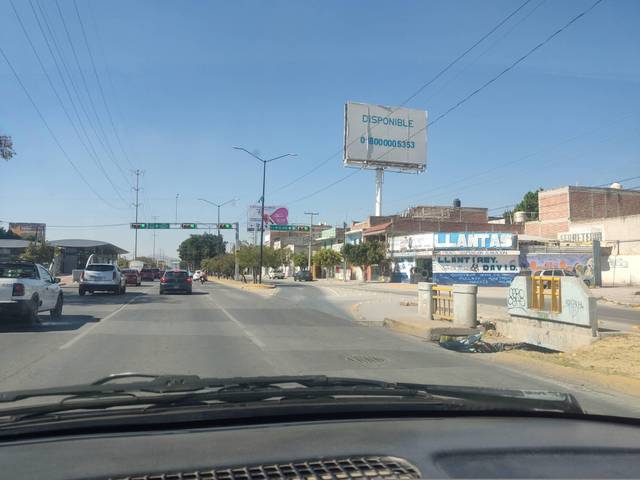
Region: Mexico
Coordinates: 21.142, -101.635